Question: I am working on an application for an organization.
Here i have some events in database table. Now client requirements for their view are as follow.
1. First event should be today's event (If there is any)
2. Then upcoming events should be from todays date. Like if today 01-11-2011 then next event should be of 02-11-2011(if there is any) and next one should be of 03-11-2011 and so on....
3. Once all upcoming events have been listed, you can display old events.
I am just wondering if i can accomplish this task in just one Query. Can you suggest me some query?
Here is table structure.

Currently i have this query.
'''
SELECT * FROM tbl_event ORDER BY event_date DESC;
'''
This application is in Codeignitor framework and MySql is database type.
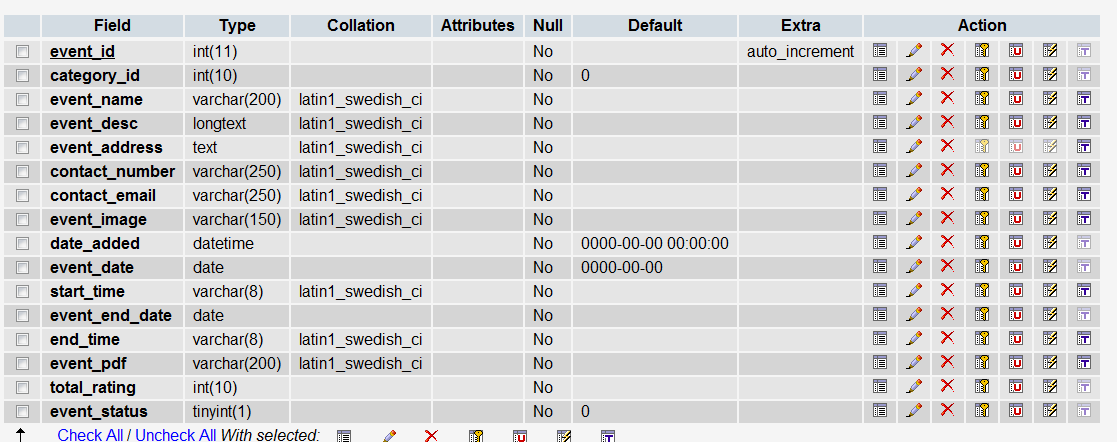
Answer: Something like this maybe?
'''
SELECT * FROM tbl_event ORDER BY event_date DESC WHERE DATE(event_date) = DATE(NOW()) UNION SELECT * FROM tbl_event ORDER BY event_date DESC WHERE event_date >= NOW() UNION SELECT * FROM tlb_event ORDER_BY event_date DESC WHERE event_date < NOW()
'''